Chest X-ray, PA view. Patient: 42 years old, sex F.
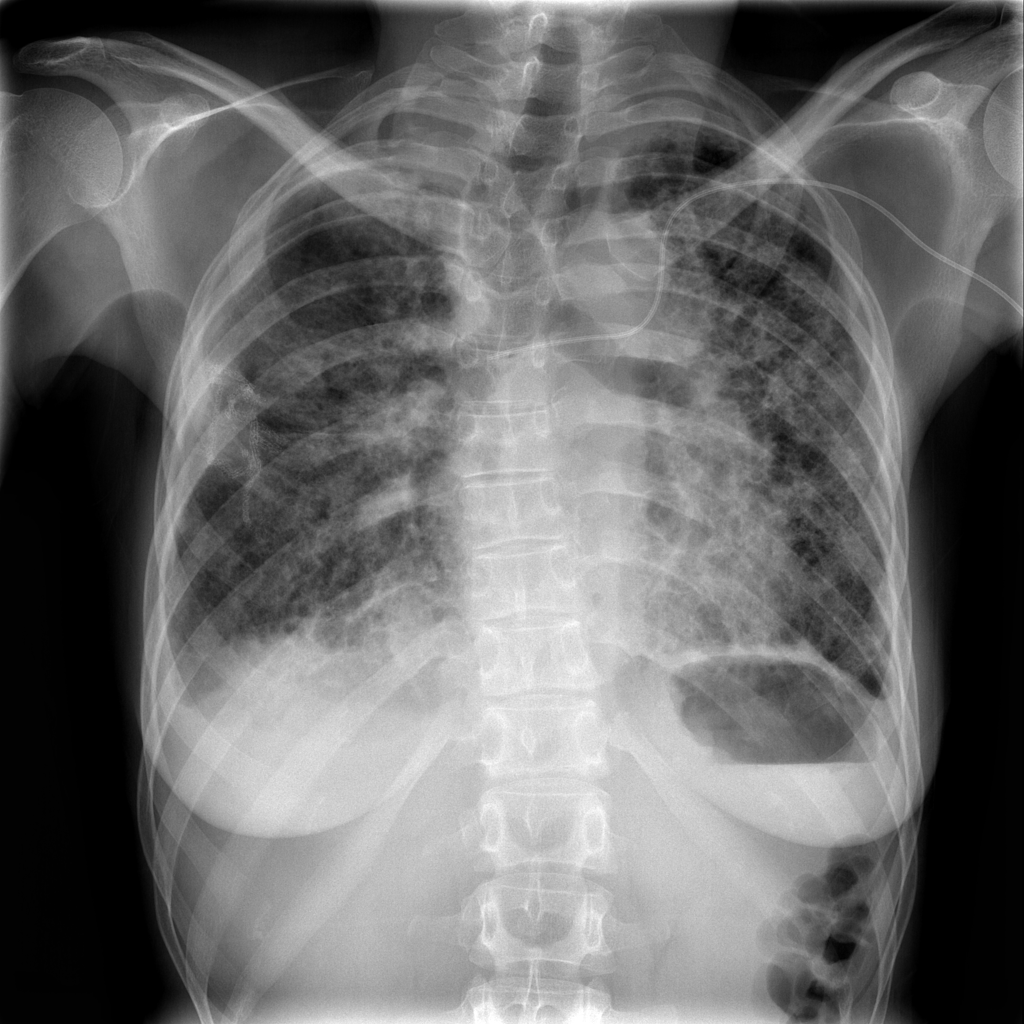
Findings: Pneumothorax